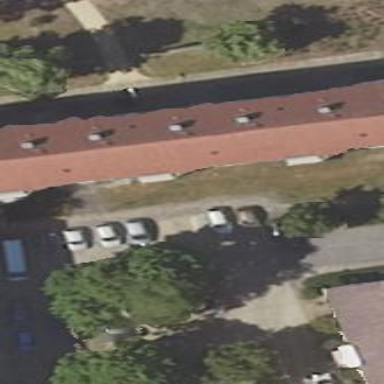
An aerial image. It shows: Gabled-roof apartment building with orange roof tiles.